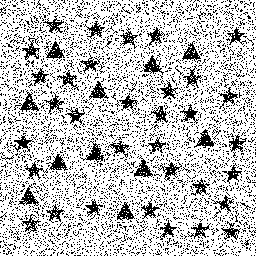
Squares: 0
Triangles: 11
Stars: 33
Total shapes: 44